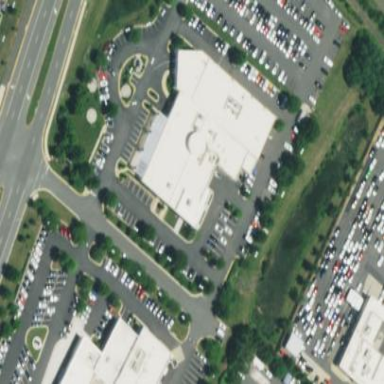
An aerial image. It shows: Retail building housing car shop.